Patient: sex F, age 76
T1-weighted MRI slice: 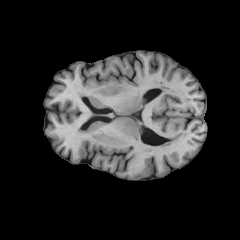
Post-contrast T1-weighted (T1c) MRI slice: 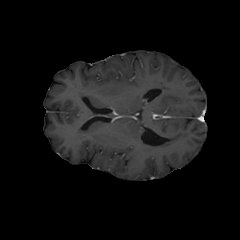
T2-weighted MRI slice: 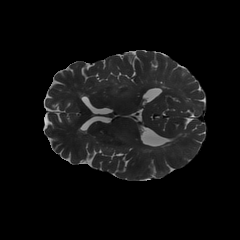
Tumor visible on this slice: yes
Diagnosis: Glioblastoma, IDH-wildtype
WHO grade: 4